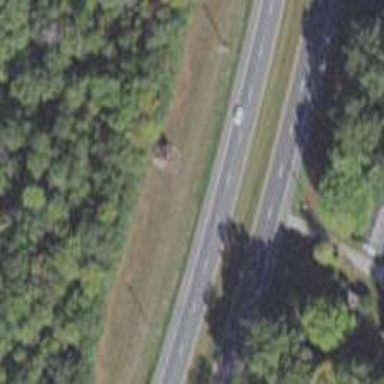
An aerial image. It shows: Asphalt trunk highway which is also expressway.